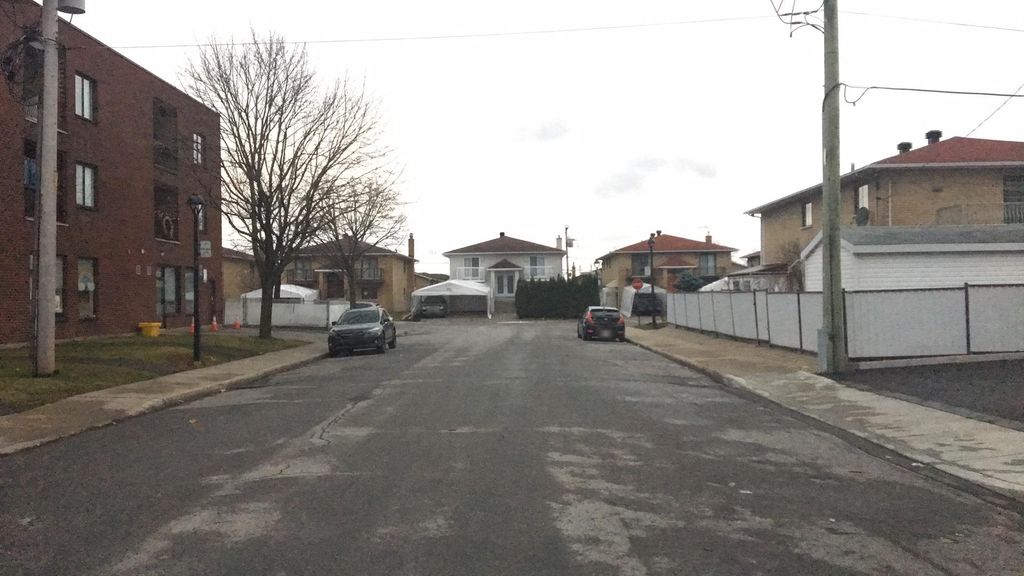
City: montreal